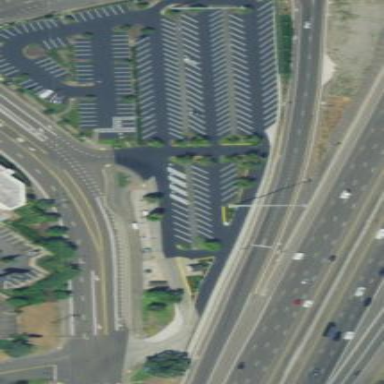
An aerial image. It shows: Parking area with surface parking. It includes park and ride facilities.